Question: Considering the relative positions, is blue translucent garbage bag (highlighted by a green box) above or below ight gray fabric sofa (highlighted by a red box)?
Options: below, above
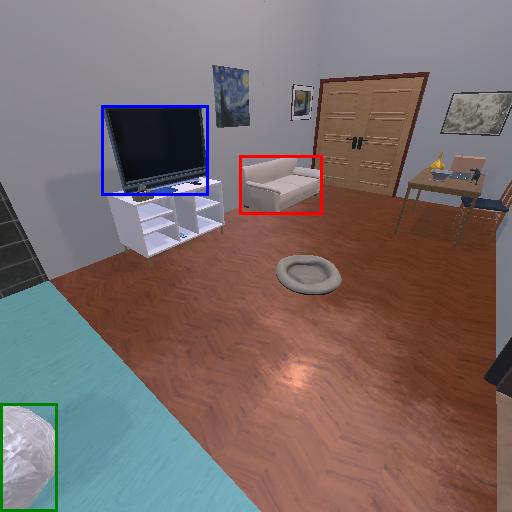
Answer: below